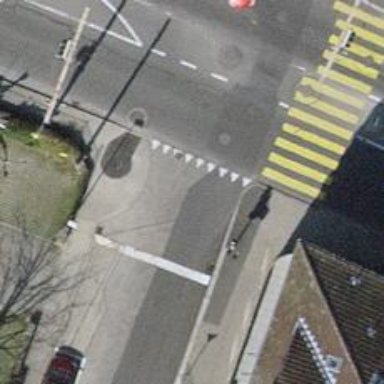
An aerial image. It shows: Crossing with traffic signals.